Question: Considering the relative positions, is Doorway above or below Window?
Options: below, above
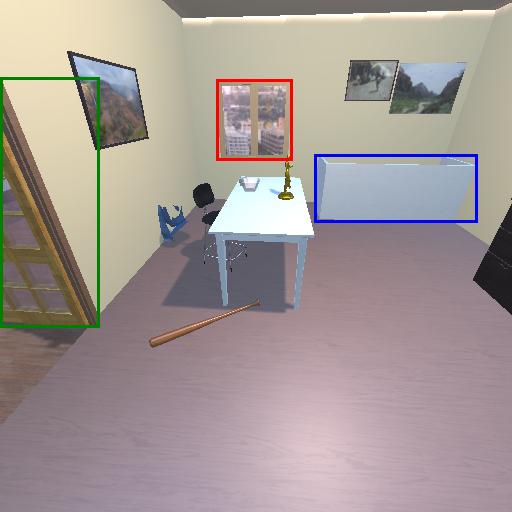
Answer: below